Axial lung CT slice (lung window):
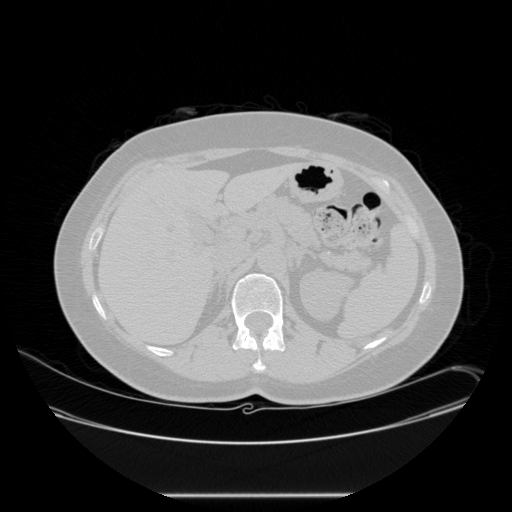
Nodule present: no